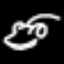
Label: frog